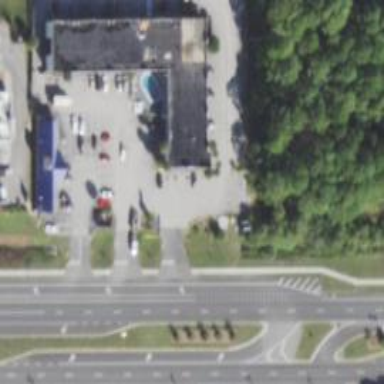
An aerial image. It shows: Motel building.